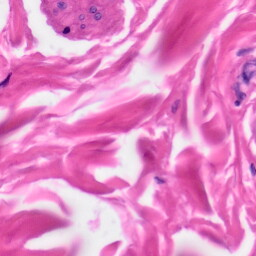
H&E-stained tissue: Skin